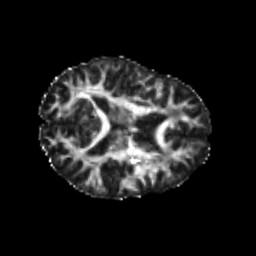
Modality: FA
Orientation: axial
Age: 21
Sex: male
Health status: healthy
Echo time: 0.074 s